Question: I was given the assignment of writing a C code which contains a function, which when passed through an array of length n returns a pointer to the array's largest element. In order to make it easy for us, the length n was set to 10.
I wrote the code below and compiled it and it didn't show any error. Then, I ran this code and it asked for the 10 inputs for the array, but instead of returning the pointer with the largest element, it read segmentation fault 11.
I am new to pointers, and so could not figure out what exactly went wrong. Any help will be greatly appreciated.
'''
#include<stdio.h>
#define N 10
int *find_largest(int a[], int n)
{
int i;
int *max;
*max = a[0];
for(i = 1; i < n; i++)
{
if(a[i] > *max)
*max = a[i];
}
return max;
// this function returns the pointer with the max. value
}
int main(void)
{
int b[N], i;
int *p;
printf("Enter %d numbers: ", N);
for(i = 0; i < N; i++)
scanf("%d", &b[i]);
//scans all the inputs
p = find_largest(b, N);
//p gets assigned the value of the max valued pointer
printf("largest element: %d", *p);
return 0;
}
'''
Edit- After looking at the wonderful advices given, I modified my code a bit. I changed '*max=a[0]' to 'max= &a[0]', and '*max=a[i]' to 'max=&a[i]'. Now, the code runs without any error, but instead of returning the pointer with the largest value, it returns the largest input instead.

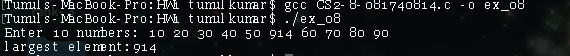
Answer: In this line, you write to the place the uninitialised ponter is pointing to.
'''
*max = a[0];
'''
This causes undefined behaviour (or "UB", reading up on it is worth the time) and to be strictly avoided; among other reasons because it is a very likely reason for segfaults.
What you probably want to do is to write the address of the first element into the pointer.
'''
max = &a[0];
'''
Later you write the place the pointer is pointing to, updating it to the max value you have found.
'''
*max = a[i];
'''
Guessing from the rest of your code, you probably want to just keep the address of the max element, so that you can return its address as it is in the input array, without changing the values in the input array (which your currently do, and it seems unlikely that you intend to...).
'''
max = &a[i];
'''
Referring to your comment (that the value is returned, not the pointer):
For returning a pointer (not a value), make sure that you
'''
return max; // the pointer, not the value it is pointing to
'''
Which is what you actually do in the currently shown code version (possibly before an edit...).
Do not 'return *max;' that would return the value.
If by "return" you mean "print", then you need to change the
'''
printf("largest element: %d", *p);
'''
Use 'p' instead of '*p' and change the format specifier accordingly.
You probably want '"largest element at address: %p"'. (Compare <URL>
'''
printf("largest element at address: %p", p);
'''